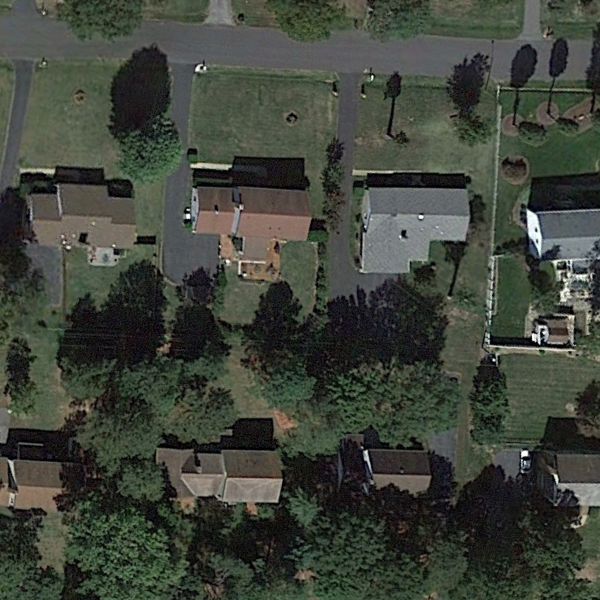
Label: MediumResidential